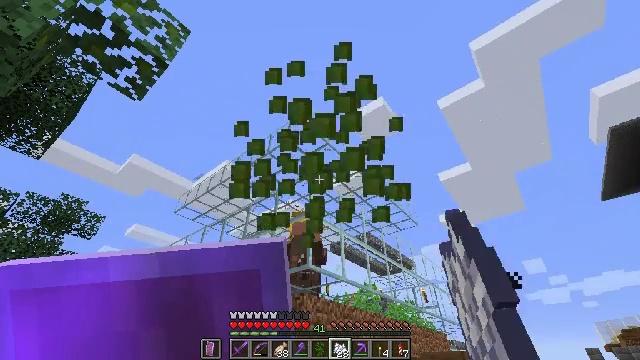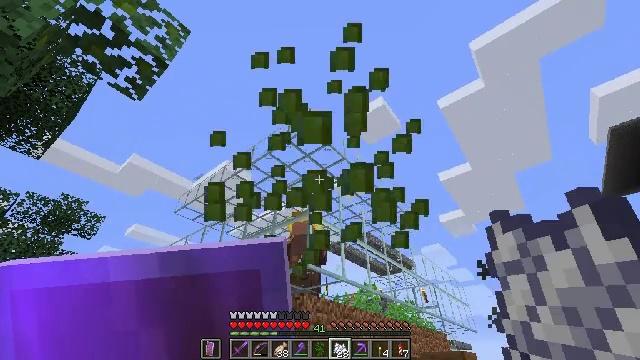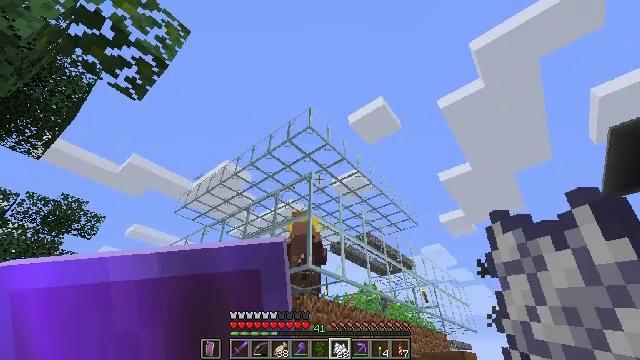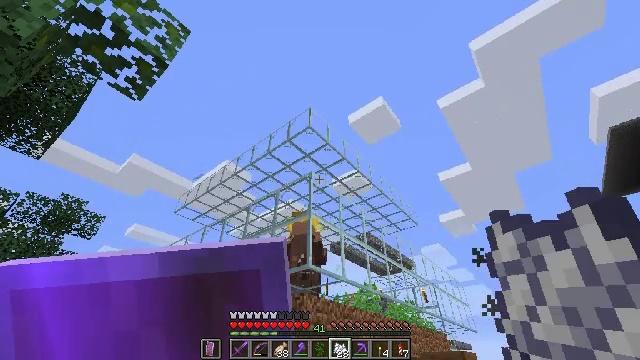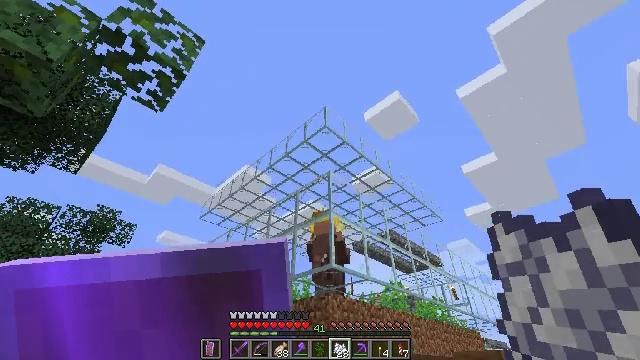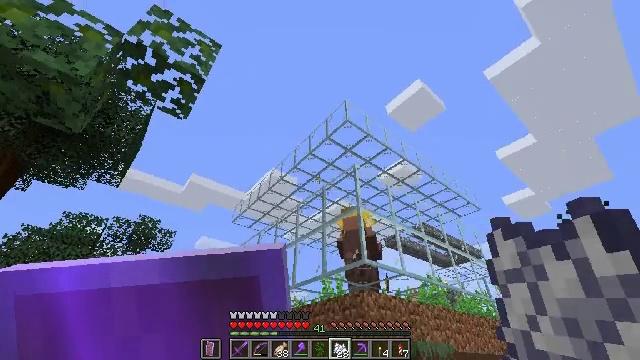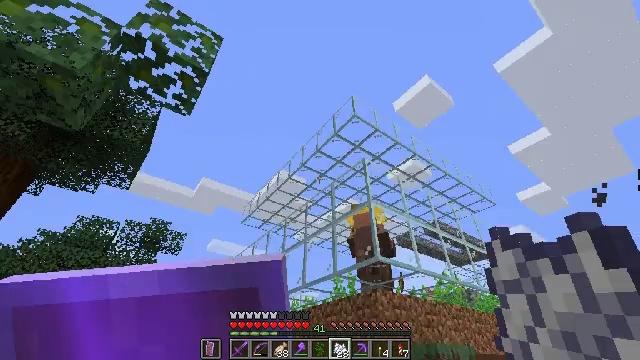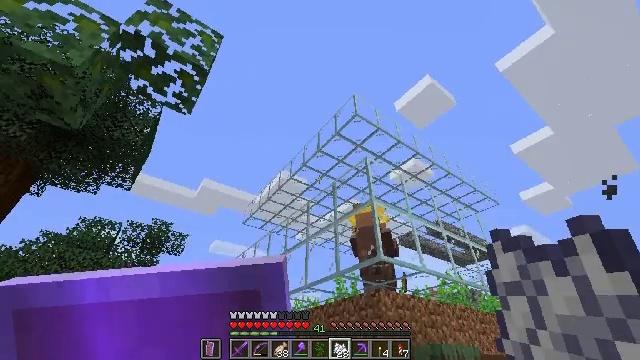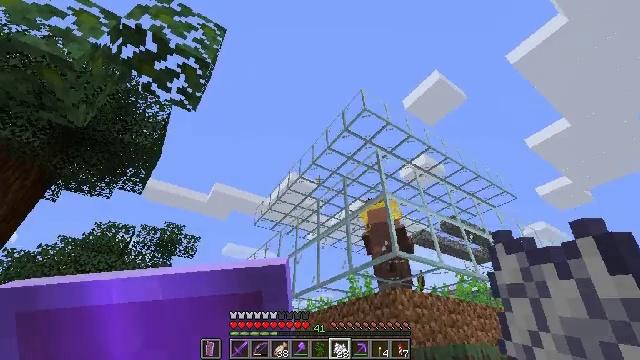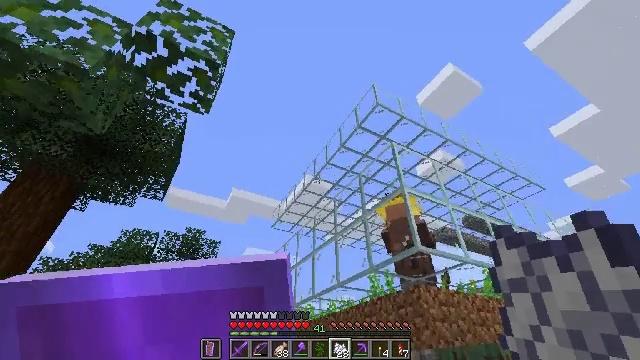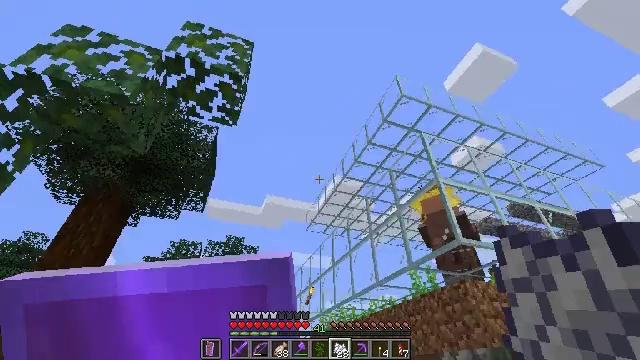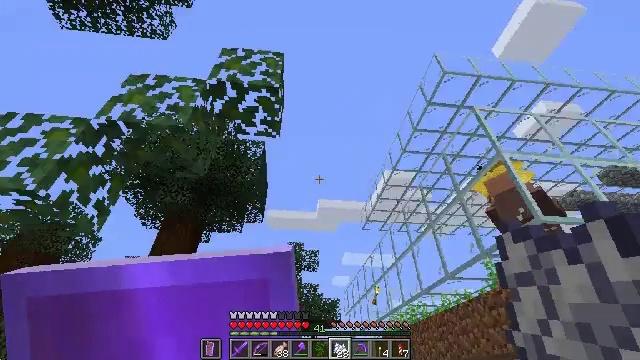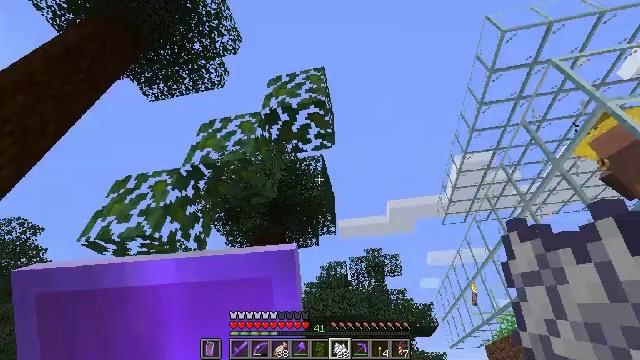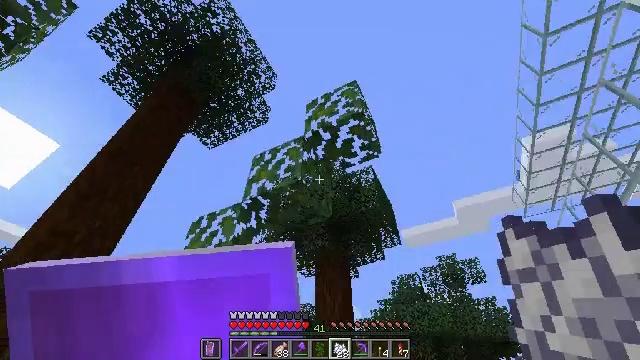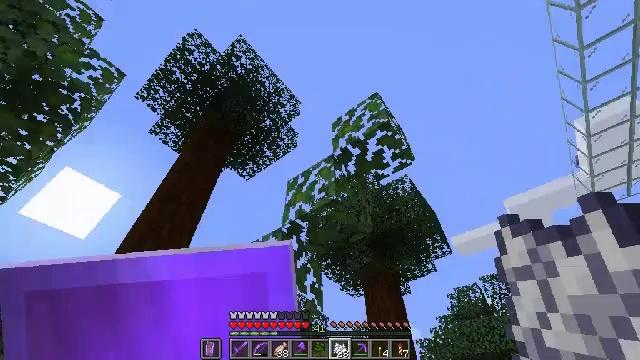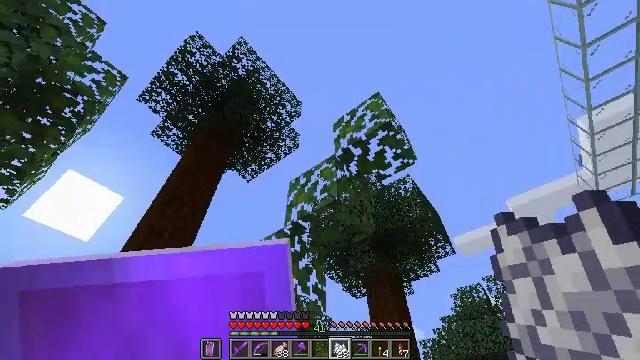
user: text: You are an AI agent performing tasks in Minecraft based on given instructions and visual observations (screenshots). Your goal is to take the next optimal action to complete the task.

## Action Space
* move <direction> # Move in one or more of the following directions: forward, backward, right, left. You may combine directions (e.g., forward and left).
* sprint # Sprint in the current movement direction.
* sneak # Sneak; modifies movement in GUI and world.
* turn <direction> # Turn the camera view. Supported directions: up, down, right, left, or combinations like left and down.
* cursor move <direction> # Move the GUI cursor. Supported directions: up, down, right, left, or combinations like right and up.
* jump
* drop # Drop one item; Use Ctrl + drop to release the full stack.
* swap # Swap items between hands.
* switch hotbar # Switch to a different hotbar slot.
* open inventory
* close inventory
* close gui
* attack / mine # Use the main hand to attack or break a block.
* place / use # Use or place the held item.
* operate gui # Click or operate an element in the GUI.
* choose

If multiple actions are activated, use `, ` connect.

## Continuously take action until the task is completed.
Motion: motion action
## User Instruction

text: Collect jungle leaves by breaking them.
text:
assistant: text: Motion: attack / mine
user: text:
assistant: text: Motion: no_op
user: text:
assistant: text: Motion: no_op
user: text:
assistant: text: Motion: move forward, turn left
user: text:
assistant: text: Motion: move forward, turn left
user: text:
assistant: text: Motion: move forward, turn left
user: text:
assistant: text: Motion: move forward
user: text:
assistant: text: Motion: turn left
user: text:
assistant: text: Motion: turn left
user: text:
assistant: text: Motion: turn left
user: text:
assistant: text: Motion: turn left
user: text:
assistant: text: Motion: turn left and up
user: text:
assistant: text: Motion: turn left and up
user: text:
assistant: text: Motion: turn left and up
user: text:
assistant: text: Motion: no_op
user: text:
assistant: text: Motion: no_op
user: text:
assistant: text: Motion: no_op
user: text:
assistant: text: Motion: no_op
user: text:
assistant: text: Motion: no_op
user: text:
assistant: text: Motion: no_op
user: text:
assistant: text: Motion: no_op
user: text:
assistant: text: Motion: no_op
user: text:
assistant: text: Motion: move forward
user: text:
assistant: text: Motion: move forward, attack / mine
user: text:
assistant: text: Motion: move forward, attack / mine
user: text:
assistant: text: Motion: move forward, attack / mine
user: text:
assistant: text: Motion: move forward, attack / mine
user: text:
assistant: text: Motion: attack / mine
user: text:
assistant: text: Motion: attack / mine
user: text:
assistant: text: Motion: attack / mine